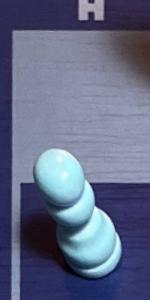
Label: Pawn_White